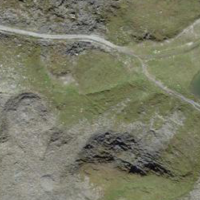
EUNIS habitat code: 48
Species observed at this site:
Geum reptans
Parnassia palustris
Gentiana bavarica
Dactylorhiza viridis
Saxifraga oppositifolia
Campanula scheuchzeri
Montifringilla nivalis
Saxifraga aizoides
Prunella collaris